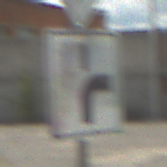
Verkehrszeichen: VerlaufVorfahrtsstrasse8
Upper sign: Vorfahrtsstrasse
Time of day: Midday
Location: Outdoor (Suburban)
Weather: PartlyCloudy
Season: Summer
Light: Natural